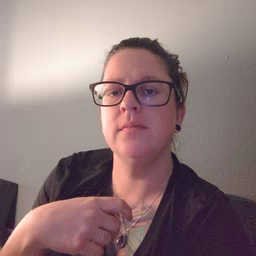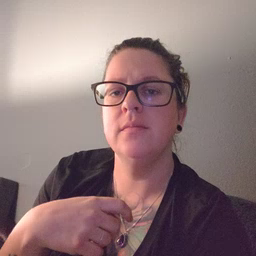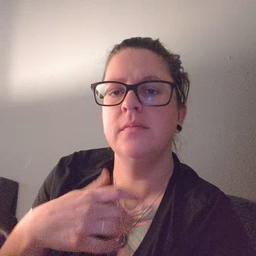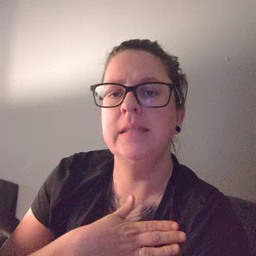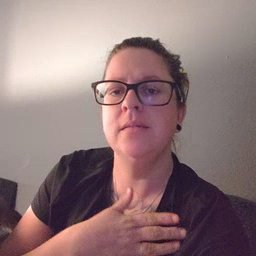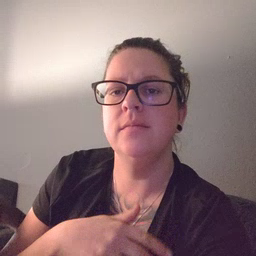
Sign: please